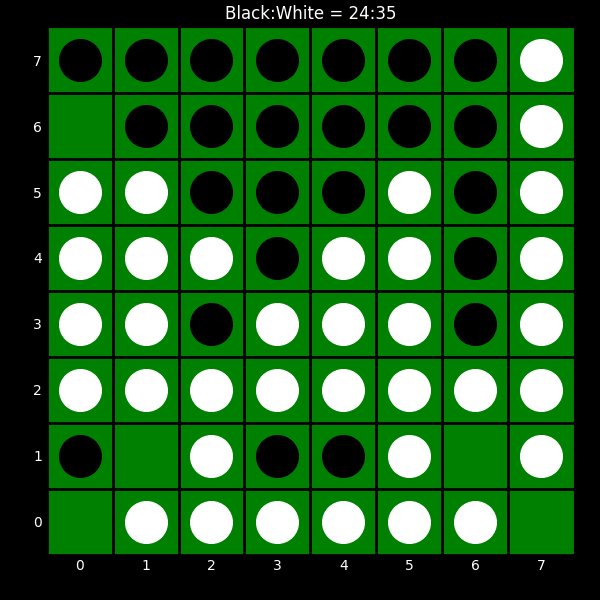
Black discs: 24
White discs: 35